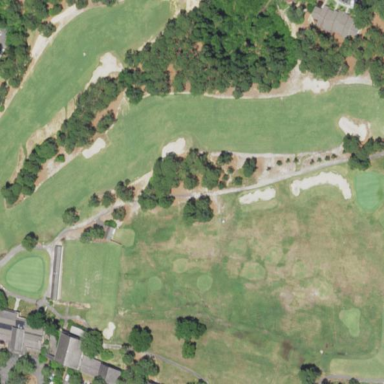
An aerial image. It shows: Area with grass used as rough in golf course.